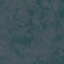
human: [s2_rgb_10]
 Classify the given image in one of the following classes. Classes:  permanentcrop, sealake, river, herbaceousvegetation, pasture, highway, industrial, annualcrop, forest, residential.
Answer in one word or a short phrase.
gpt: HerbaceousVegetation